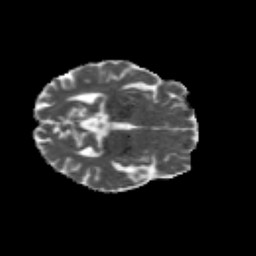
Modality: MD
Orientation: axial
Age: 67
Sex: female
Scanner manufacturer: siemens
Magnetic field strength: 3 T
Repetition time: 4.71 s
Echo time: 0.0906 s